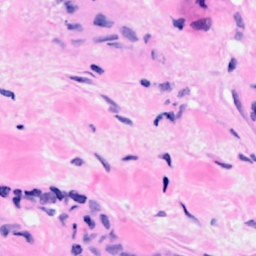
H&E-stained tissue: Breast